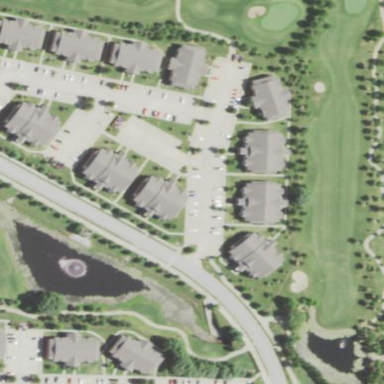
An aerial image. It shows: Golf course surrounded by greenery.